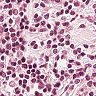
Metastatic tissue present: no